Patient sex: M
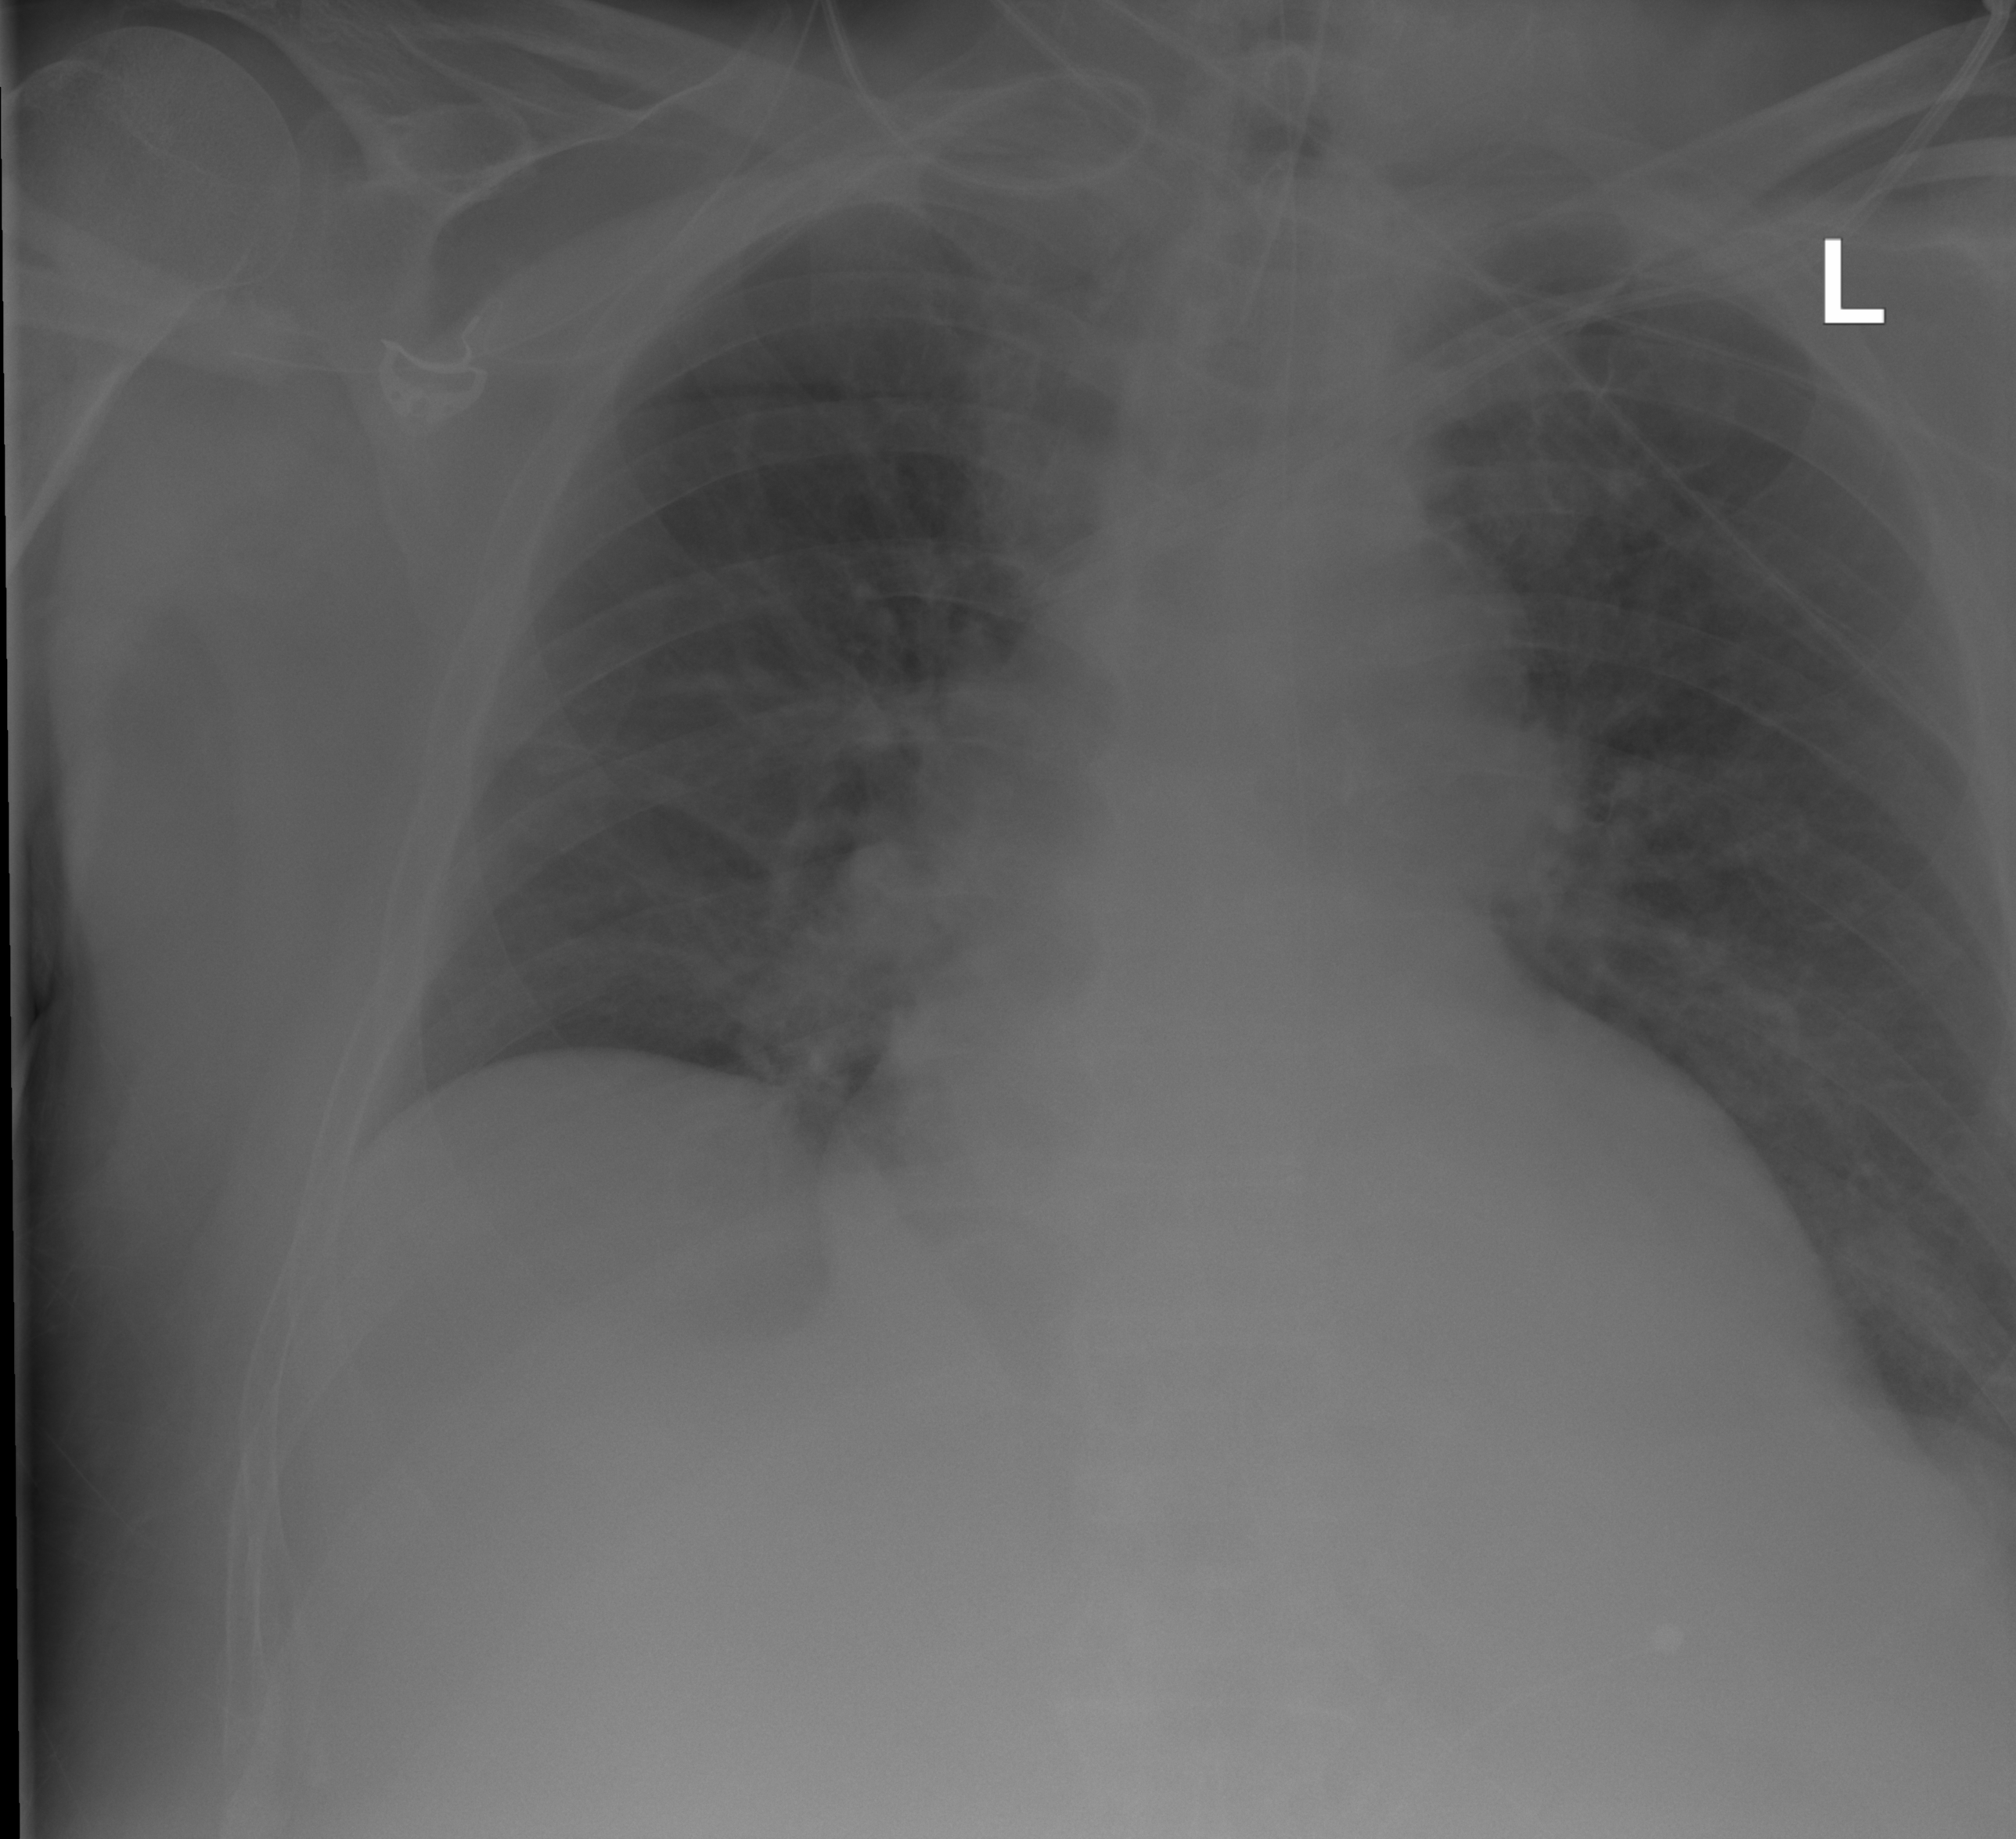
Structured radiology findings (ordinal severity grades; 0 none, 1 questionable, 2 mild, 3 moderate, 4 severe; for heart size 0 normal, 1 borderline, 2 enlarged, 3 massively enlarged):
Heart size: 1
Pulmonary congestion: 2
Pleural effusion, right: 0
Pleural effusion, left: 0
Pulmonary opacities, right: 0
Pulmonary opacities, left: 0
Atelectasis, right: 0
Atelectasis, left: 0